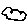
Label: cloud